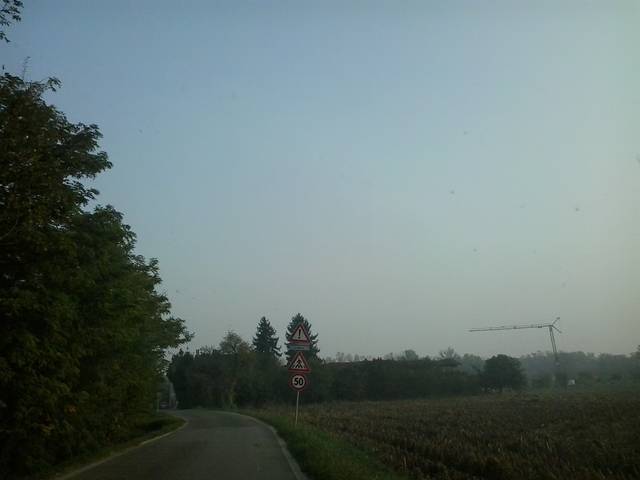
Region: Italy
Coordinates: 45.44, 10.12